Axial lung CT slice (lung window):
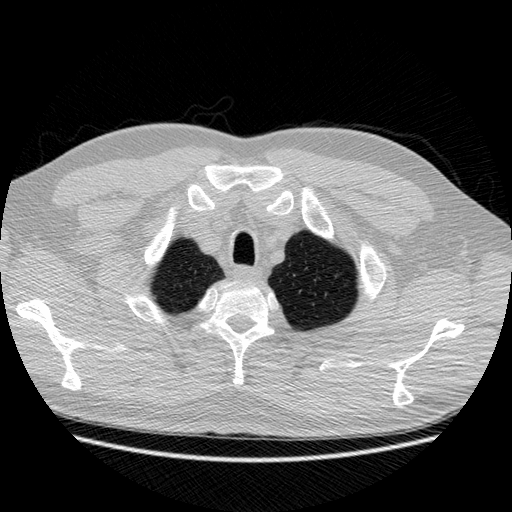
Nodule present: no